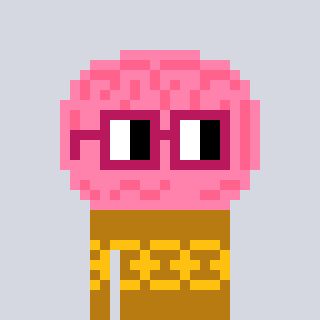
a pixel art character with square dark red glasses, a brain-shaped head and a gold-colored body on a cool background